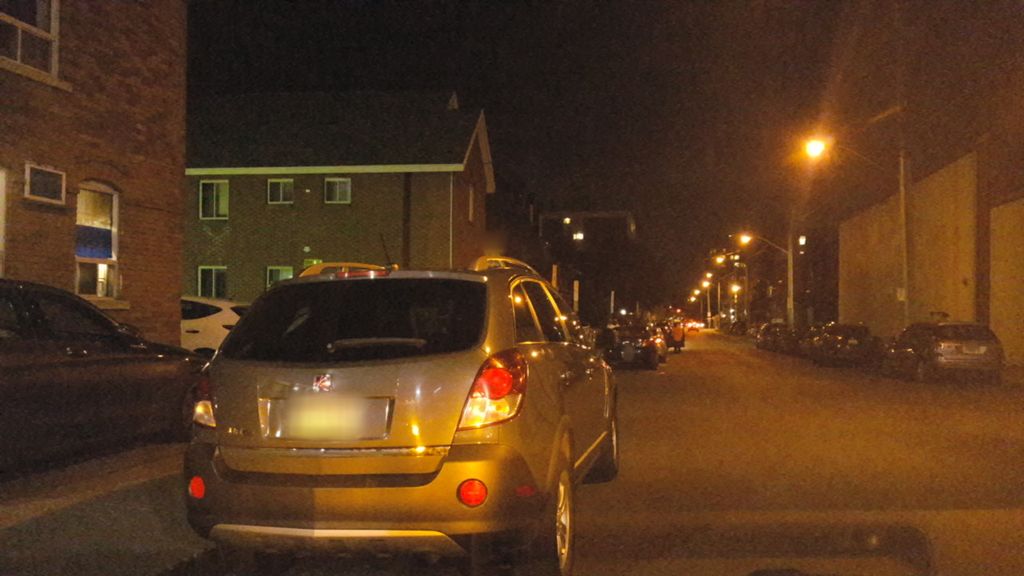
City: ottawa-gatineau